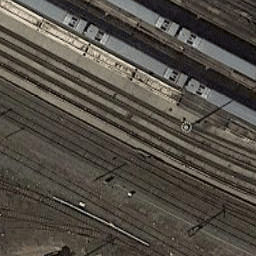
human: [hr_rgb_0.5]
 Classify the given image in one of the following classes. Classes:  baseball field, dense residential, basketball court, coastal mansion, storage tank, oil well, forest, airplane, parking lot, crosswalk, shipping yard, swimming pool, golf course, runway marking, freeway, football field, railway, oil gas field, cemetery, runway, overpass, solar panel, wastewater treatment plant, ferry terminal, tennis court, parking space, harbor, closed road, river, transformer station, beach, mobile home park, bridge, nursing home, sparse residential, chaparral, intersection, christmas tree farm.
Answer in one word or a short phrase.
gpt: railway